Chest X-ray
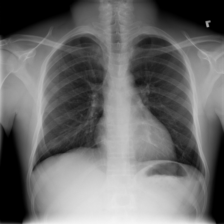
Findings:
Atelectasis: negative
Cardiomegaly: negative
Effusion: negative
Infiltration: negative
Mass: negative
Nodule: negative
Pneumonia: negative
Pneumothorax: negative
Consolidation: negative
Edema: negative
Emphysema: negative
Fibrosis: negative
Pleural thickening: negative
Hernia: negative